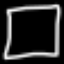
Label: square